Question: I am developing a flutter project, but I get this error and I don't know how to solve

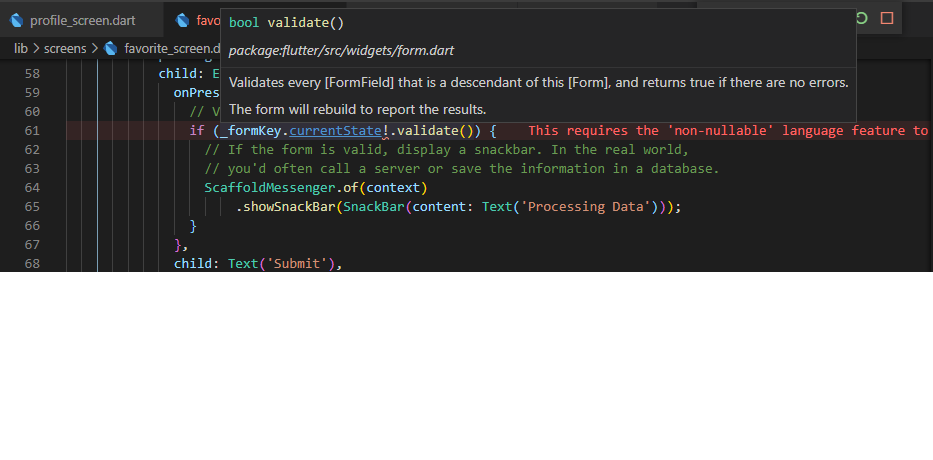
Answer: You would need to update your flutter sdk in 'pubspec.yaml' to:
'''
environment:
sdk: '>=2.12.0 <3.0.0'
'''